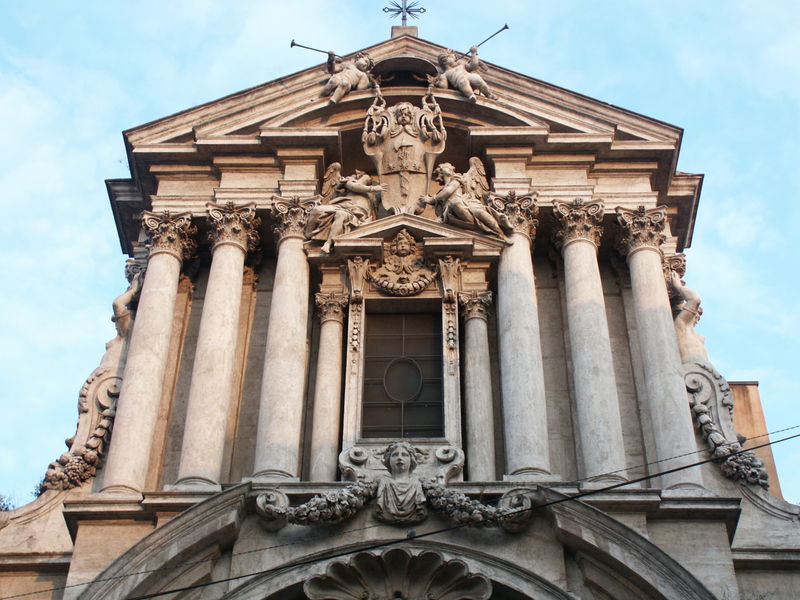
Titel: Rom, S. Vincenzo ed Anastasio
Künstler: Martino d. J. Longhi
Standort: Rom, S. Vincenzo ed Anastasio (EU - I - Latium)
Schlagwörter: flügel, himmel, kopf, blumen, fenster, säulen, tür, blüten, gebäude, architektur, hände, kirche, engel, ranken, fassade, giebel, büste, foto, eingang, kreuz, kapitelle, photo, portal, wappen, gesims, untersicht, axt, posaunen, tempel, fanfaren, muschel, trompeten, fanfare, sechs, putten, korinthisch, putti, draht, tympanon, teilansicht, leitung, kapitele